Interaction volume radius: 10 \u00c5
Interaction volume height: 15 \u00c5
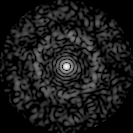
Disorder parameter: 0.8462